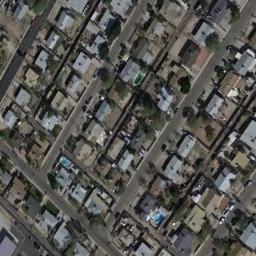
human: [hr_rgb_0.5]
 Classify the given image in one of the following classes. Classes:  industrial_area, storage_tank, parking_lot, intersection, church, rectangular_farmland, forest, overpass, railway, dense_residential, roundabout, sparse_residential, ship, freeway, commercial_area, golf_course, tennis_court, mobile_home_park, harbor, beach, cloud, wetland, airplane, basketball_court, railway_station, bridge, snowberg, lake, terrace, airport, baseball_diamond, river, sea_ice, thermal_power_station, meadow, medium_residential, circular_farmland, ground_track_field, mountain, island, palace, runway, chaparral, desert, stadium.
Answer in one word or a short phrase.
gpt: dense_residential